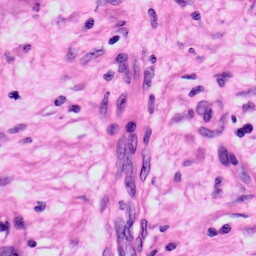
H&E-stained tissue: Skin